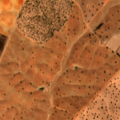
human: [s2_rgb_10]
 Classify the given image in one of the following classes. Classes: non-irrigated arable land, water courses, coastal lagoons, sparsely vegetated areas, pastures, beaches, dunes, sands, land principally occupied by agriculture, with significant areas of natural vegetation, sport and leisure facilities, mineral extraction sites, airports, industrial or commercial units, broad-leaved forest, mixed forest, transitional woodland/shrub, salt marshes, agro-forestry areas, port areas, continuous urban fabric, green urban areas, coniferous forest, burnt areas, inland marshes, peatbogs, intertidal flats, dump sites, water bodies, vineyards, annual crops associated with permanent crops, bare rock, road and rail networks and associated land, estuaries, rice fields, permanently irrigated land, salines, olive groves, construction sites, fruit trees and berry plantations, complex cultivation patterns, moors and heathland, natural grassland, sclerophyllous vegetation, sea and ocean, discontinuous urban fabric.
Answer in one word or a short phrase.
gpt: non-irrigated arable land, olive groves, agro-forestry areas, broad-leaved forest